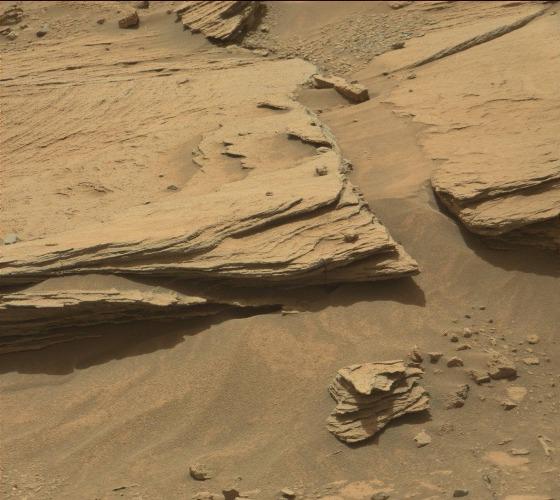
Terrain classes present: Bedrock, Gravel / Sand / Soil, Rock, Shadow